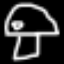
Label: mushroom